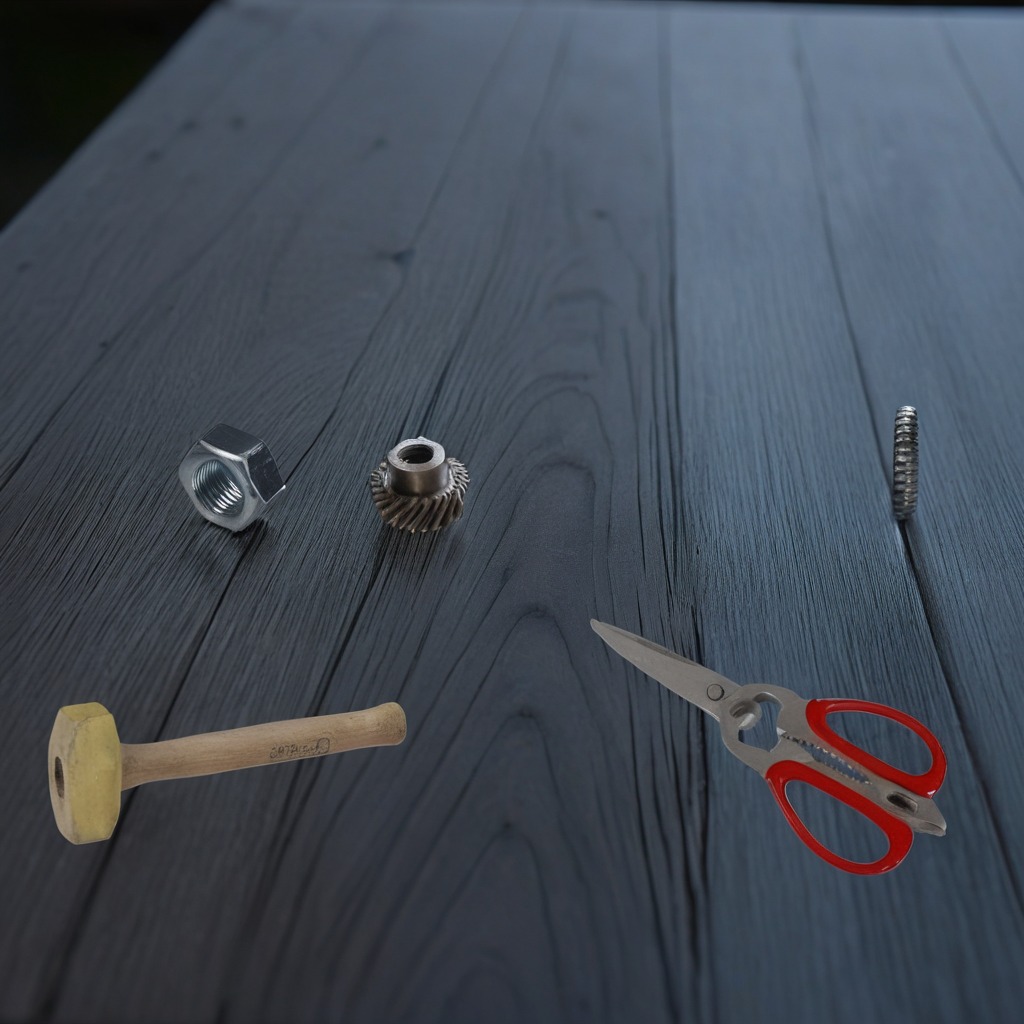
A steel gear with teeth, a hammer, a coiled metal spring, a metal nut, and a pair of scissors is lying on the table.